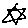
Label: star